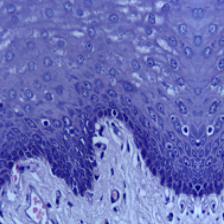
Diagnosis: Normal